Field crop: tomato
Growth stage: 1
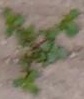
Species: portulaca